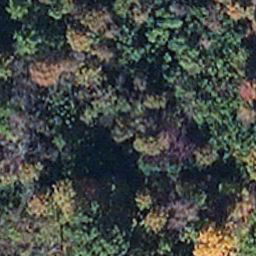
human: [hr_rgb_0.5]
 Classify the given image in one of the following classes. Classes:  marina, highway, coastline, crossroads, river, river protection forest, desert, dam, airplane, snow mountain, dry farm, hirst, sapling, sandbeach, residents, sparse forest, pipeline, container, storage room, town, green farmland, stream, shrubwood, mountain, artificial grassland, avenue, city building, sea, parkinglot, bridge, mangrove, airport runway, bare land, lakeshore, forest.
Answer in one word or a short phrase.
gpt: mangrove